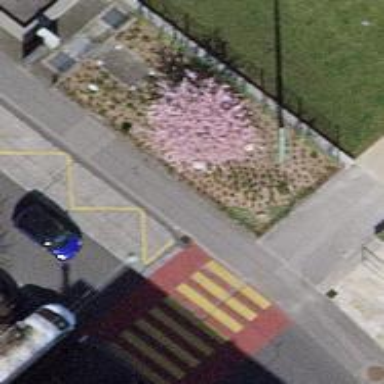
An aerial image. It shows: Sidewalk with asphalt surface leading to public transport platform. The platform includes shelter.